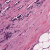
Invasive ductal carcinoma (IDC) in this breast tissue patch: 1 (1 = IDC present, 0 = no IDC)